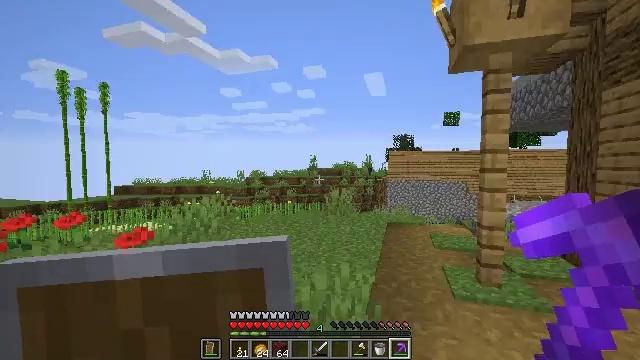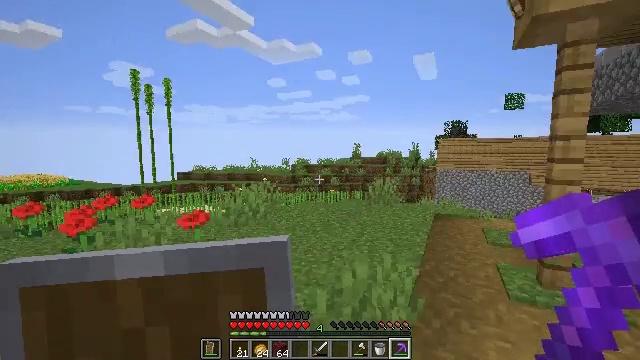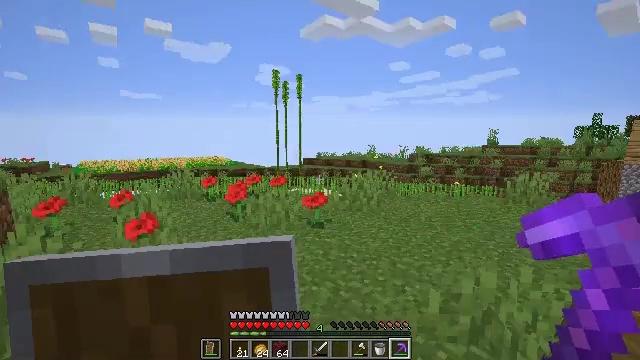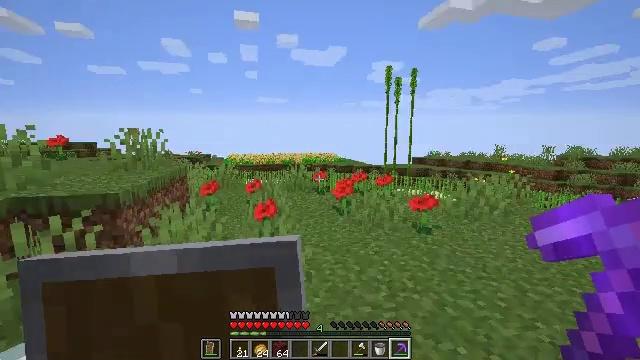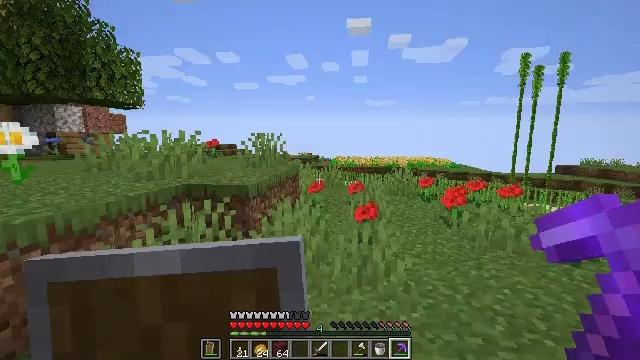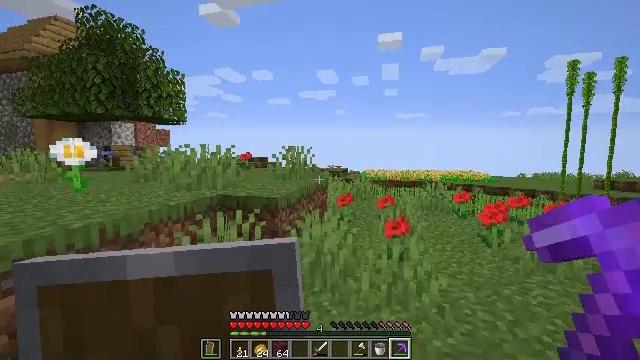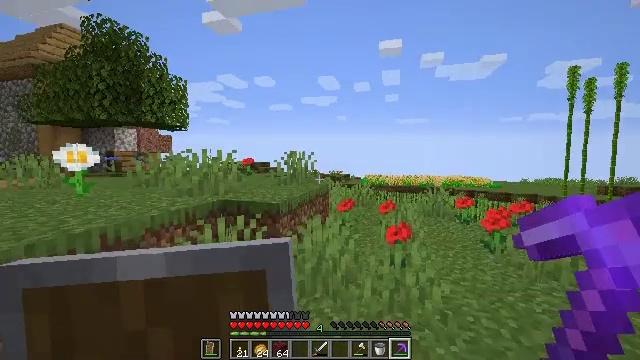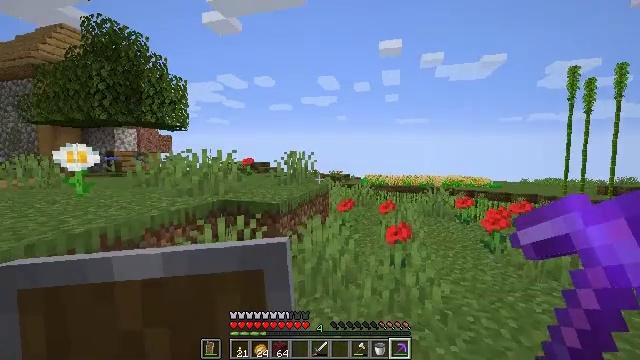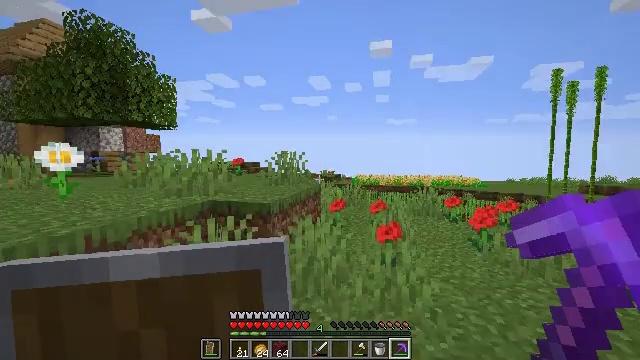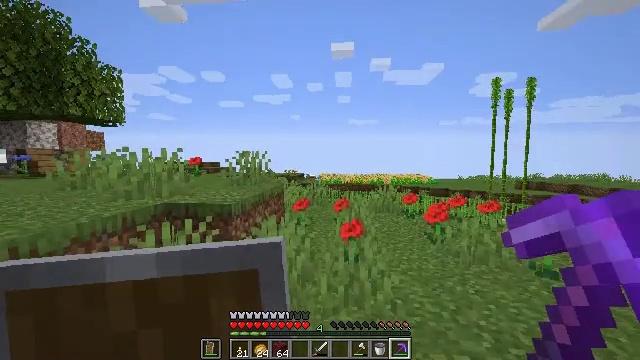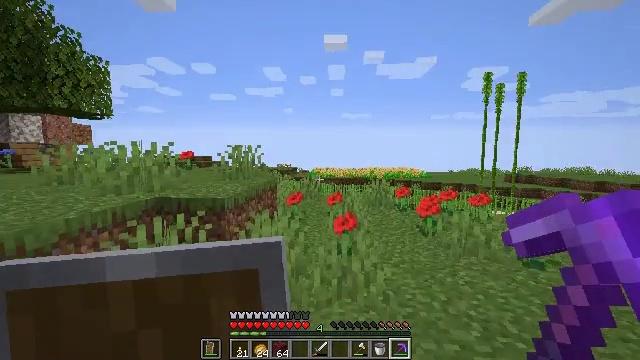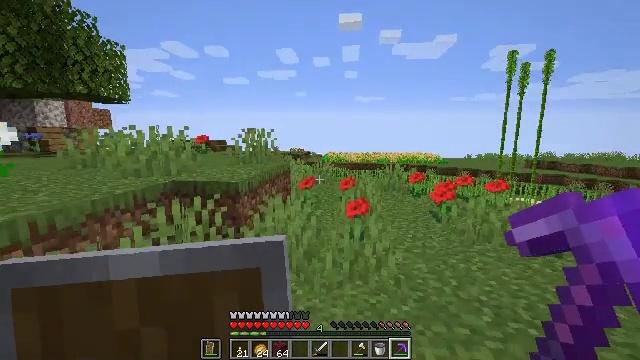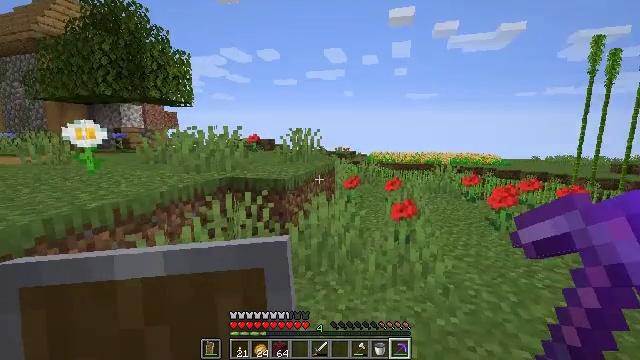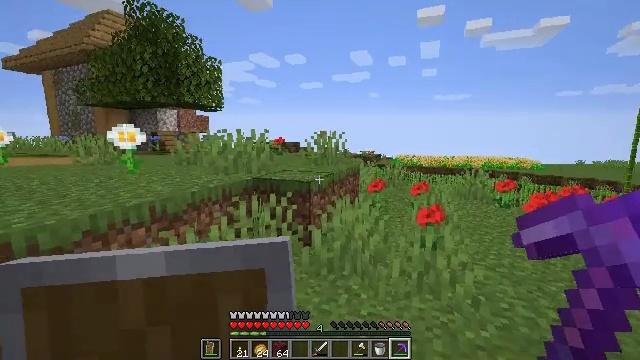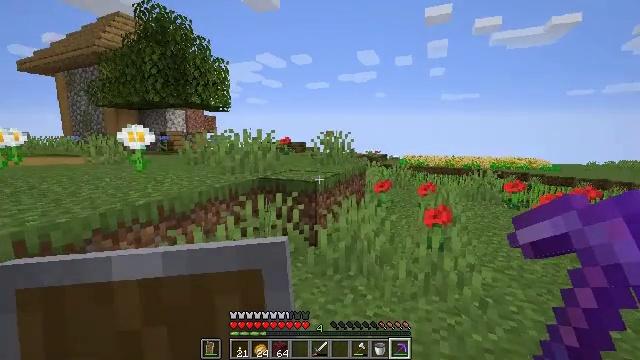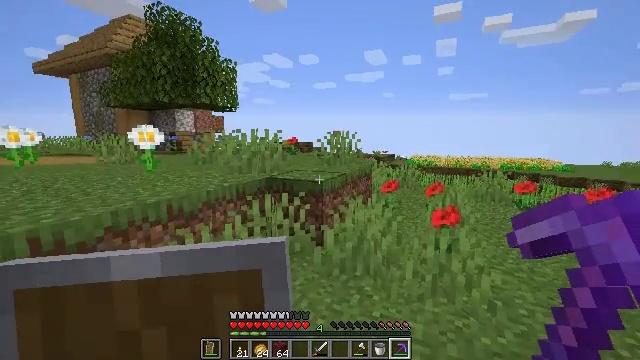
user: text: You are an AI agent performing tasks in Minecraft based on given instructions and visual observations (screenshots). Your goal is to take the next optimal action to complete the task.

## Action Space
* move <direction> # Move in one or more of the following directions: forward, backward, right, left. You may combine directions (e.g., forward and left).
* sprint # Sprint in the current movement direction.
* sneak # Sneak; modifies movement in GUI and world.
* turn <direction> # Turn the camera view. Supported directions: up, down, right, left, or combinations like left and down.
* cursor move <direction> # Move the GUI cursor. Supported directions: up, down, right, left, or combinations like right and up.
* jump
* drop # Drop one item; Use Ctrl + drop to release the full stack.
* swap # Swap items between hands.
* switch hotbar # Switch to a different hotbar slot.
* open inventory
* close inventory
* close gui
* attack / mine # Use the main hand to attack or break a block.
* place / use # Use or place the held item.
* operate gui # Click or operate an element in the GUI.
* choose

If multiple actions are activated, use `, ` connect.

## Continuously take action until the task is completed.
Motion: motion action
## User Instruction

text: craft item air
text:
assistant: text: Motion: turn left and down
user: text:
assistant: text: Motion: turn left and down
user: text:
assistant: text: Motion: turn left
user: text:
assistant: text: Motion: turn left
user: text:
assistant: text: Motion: turn left and up
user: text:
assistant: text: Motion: turn up
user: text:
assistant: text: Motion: no_op
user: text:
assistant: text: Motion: turn right
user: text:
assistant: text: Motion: turn right
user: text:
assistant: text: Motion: turn right and down
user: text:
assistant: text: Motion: turn left and down
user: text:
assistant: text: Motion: turn left
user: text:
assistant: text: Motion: turn left
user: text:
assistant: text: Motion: turn left
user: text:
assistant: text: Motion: turn left
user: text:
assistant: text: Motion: turn left
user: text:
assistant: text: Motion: move right
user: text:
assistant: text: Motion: move right
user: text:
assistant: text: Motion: move right
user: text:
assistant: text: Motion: move forward and move right, turn left
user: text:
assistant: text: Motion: move forward and move right
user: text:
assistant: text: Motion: move forward and move right
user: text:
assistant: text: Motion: move forward and move right
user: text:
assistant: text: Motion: move forward and move right
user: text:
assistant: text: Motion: move forward and move right
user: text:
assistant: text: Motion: move forward and move right
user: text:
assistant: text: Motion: move forward and move right, turn left
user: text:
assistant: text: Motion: move forward and move right
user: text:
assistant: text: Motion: move forward and move right
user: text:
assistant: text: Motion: move forward and move right